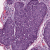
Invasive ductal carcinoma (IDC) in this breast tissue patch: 0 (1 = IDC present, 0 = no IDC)